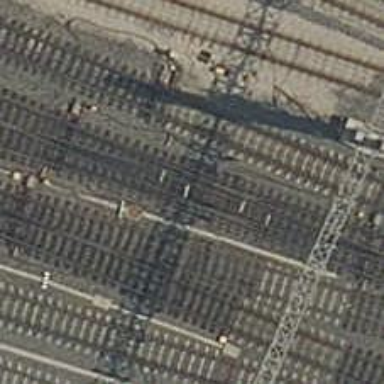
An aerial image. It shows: Railway with electrified contact lines.